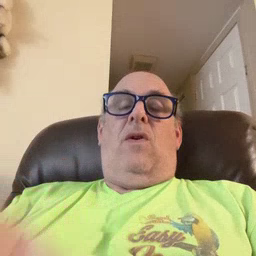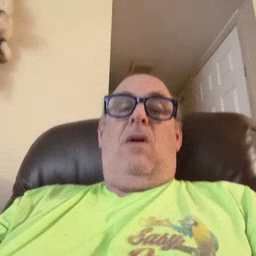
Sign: have